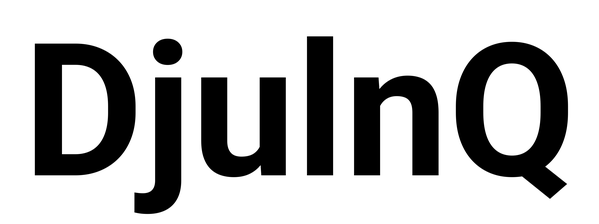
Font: Roboto_Bold